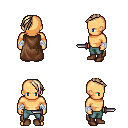
a pixel art fantasy rpg character, male body template, human, tanned skin, brown cape, teal pants, white blonde long mohawk hairstyle, white cloth bandages, brown shoes, dagger, four views (front, back, left, right), 2x2 character sprite sheet, small pixel art, hard edges, no anti-aliasing